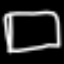
Label: square